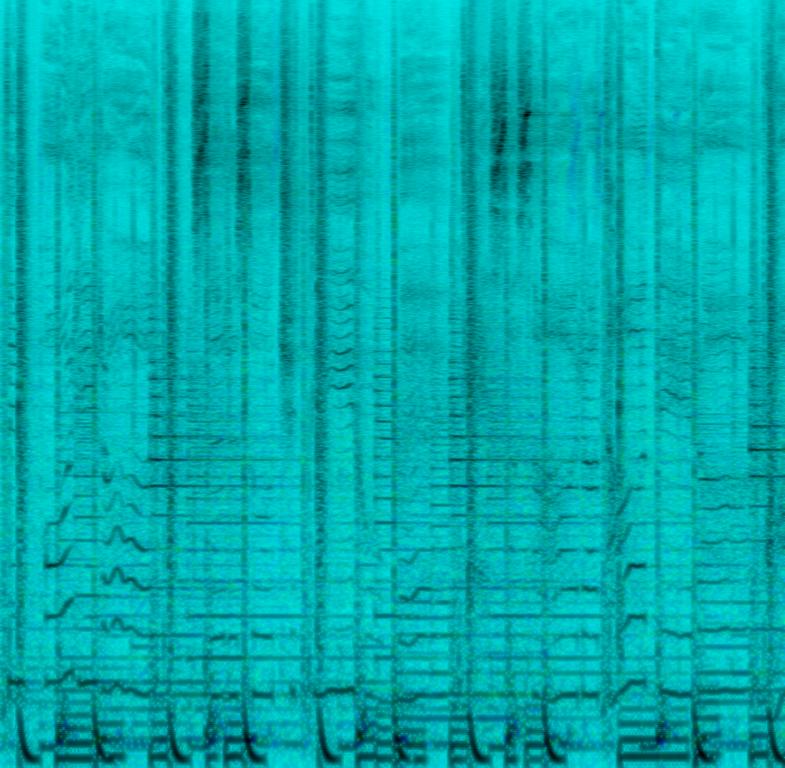
This is an Indian pop music piece. The female vocalist is singing in a heart-touching manner. The electric guitar is playing a gentle melody. The bass guitar is supporting the melodic background. The electronic drums and the electronic percussion provide a mid tempo rhythmic background. The overall atmosphere of the piece is sentimental. It could be used in the soundtrack of a Bollywood drama.